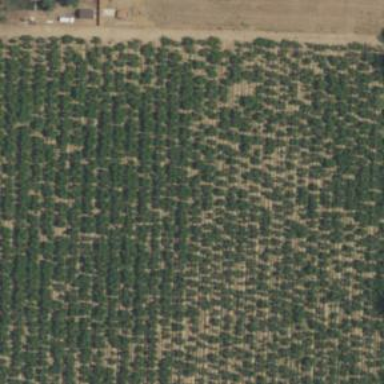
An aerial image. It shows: Orchard planted with peach trees.